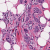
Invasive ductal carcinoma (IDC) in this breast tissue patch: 1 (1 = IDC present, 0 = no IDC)